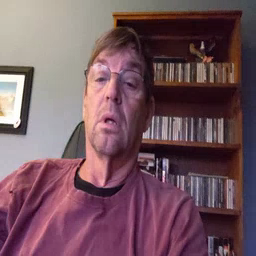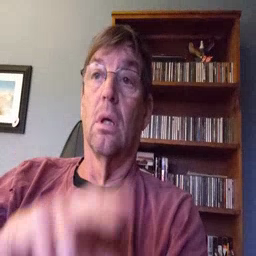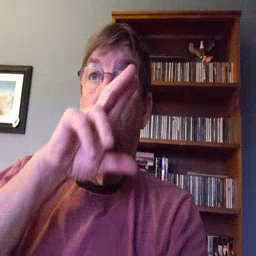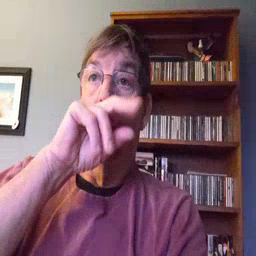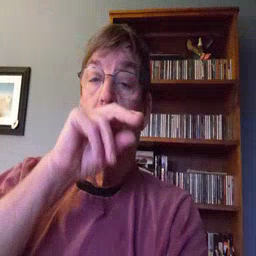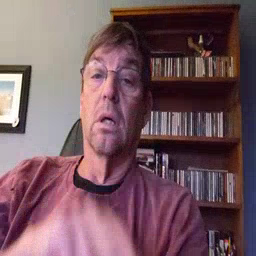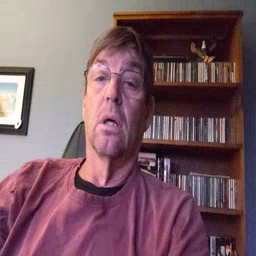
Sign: duck